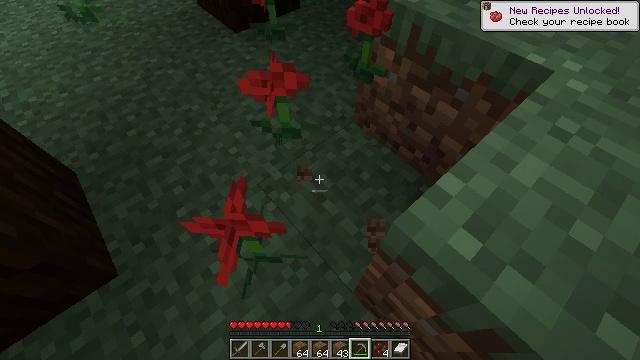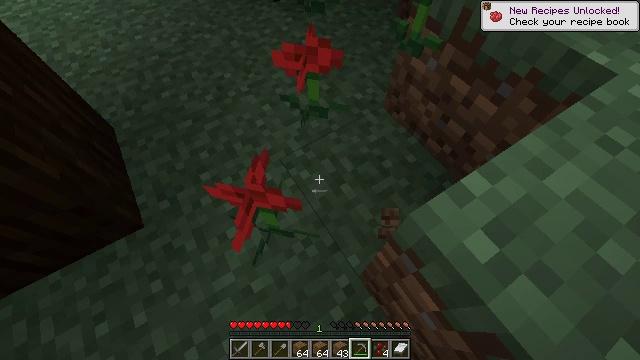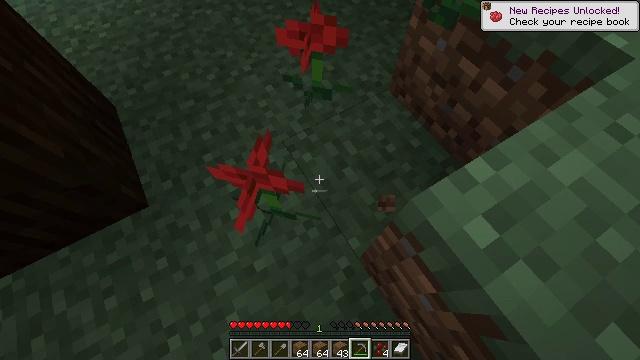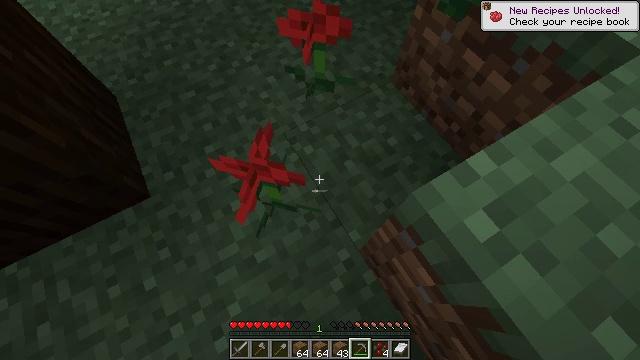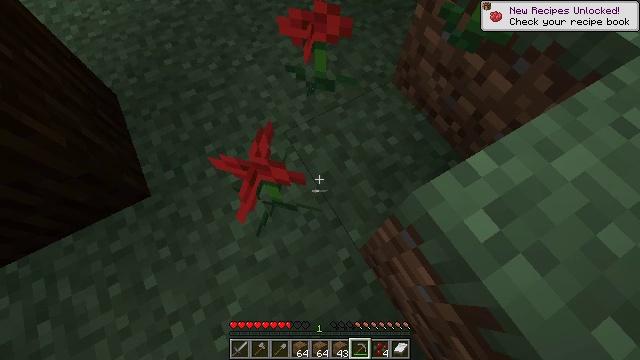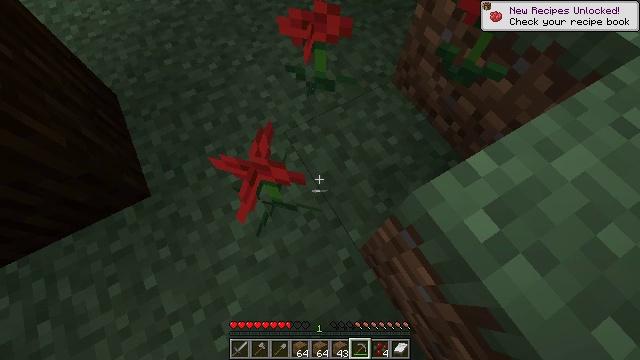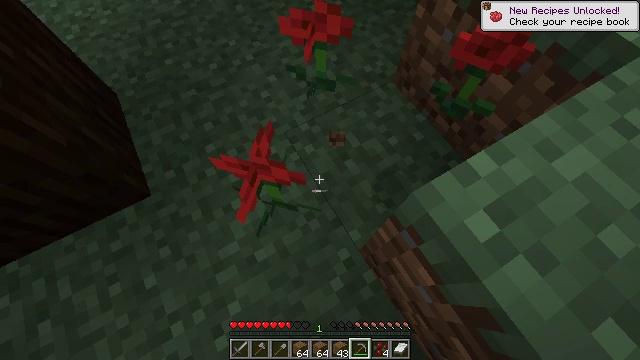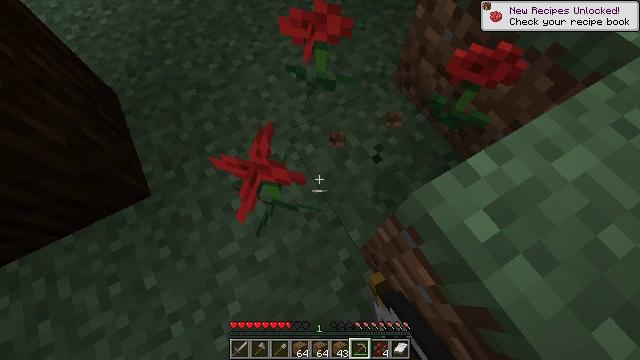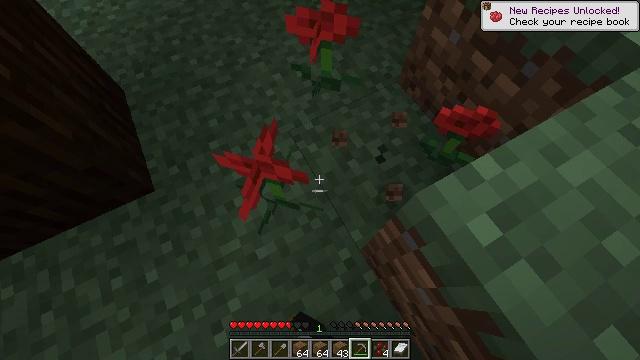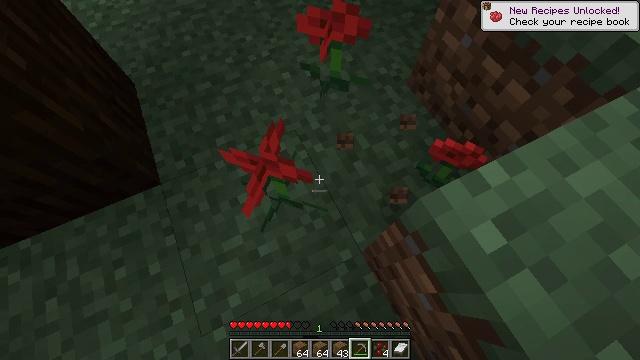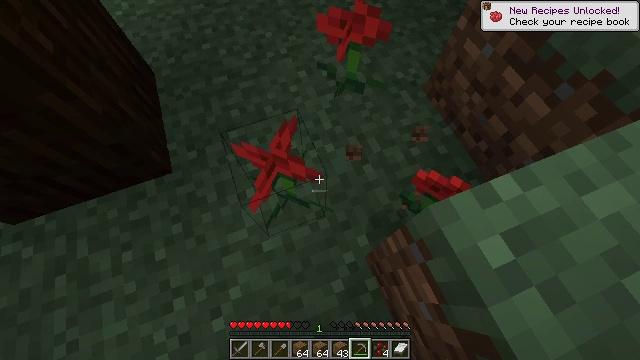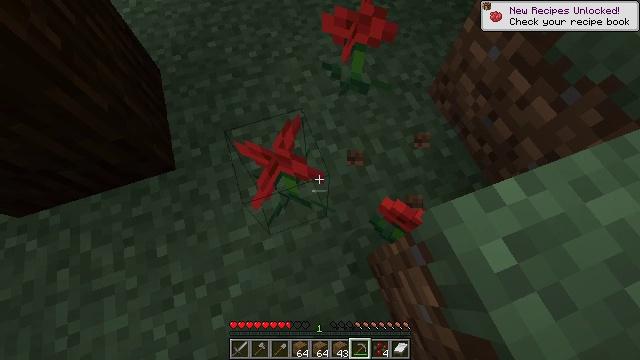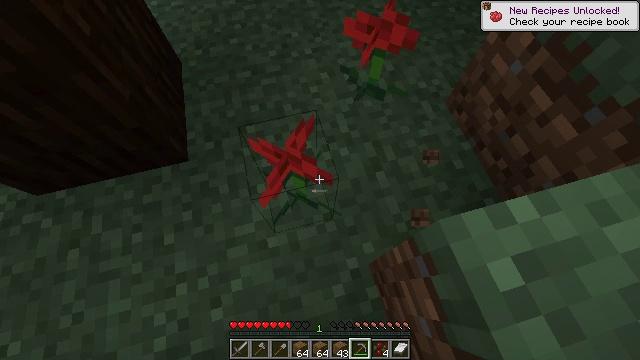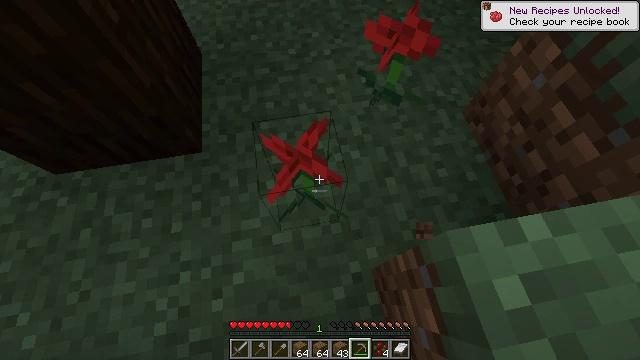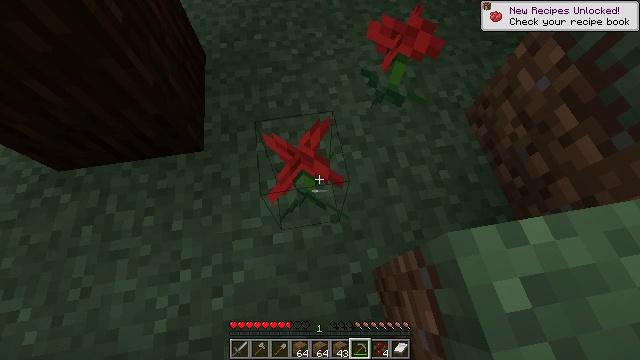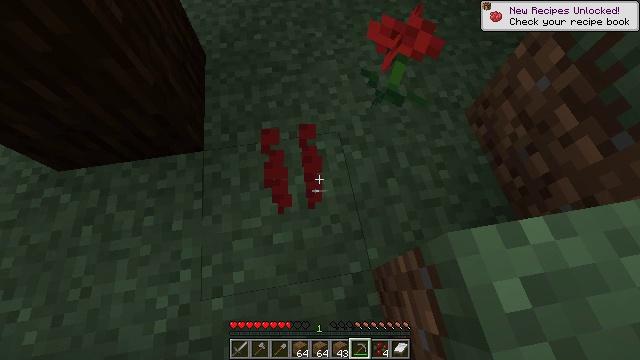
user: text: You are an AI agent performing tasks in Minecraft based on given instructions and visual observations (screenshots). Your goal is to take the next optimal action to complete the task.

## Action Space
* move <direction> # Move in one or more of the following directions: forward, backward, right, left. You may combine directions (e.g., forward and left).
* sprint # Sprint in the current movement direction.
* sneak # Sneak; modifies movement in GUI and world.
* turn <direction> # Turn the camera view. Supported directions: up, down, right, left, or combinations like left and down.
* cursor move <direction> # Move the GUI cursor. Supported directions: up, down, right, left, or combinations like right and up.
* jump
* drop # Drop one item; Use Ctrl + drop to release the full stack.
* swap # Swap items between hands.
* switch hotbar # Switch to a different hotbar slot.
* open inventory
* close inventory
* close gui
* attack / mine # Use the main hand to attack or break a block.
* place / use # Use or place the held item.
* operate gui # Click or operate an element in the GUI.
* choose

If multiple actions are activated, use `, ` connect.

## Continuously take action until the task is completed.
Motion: motion action
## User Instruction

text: Mine the poppy flower.
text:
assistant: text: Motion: turn left and down
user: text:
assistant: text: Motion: turn left and down
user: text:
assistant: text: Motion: turn down
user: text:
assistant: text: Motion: no_op
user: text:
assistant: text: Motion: no_op
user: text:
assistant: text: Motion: attack / mine
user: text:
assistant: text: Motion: attack / mine
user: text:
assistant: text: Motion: turn left, attack / mine
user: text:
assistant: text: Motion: turn left
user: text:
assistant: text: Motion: turn left
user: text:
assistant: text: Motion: turn left
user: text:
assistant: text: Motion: turn left
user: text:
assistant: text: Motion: turn left
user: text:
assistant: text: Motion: no_op
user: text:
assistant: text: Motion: attack / mine
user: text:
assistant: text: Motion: attack / mine
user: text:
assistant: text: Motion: attack / mine
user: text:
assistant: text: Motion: attack / mine
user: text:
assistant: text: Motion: turn up
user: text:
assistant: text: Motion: turn up
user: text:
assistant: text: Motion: turn right and up
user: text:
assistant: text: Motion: turn right and up
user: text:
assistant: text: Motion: turn right and up
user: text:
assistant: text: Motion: turn right and up
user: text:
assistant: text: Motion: turn up
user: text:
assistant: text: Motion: turn up
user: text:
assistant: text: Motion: no_op
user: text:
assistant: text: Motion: no_op
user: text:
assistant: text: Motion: attack / mine
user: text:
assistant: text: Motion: attack / mine